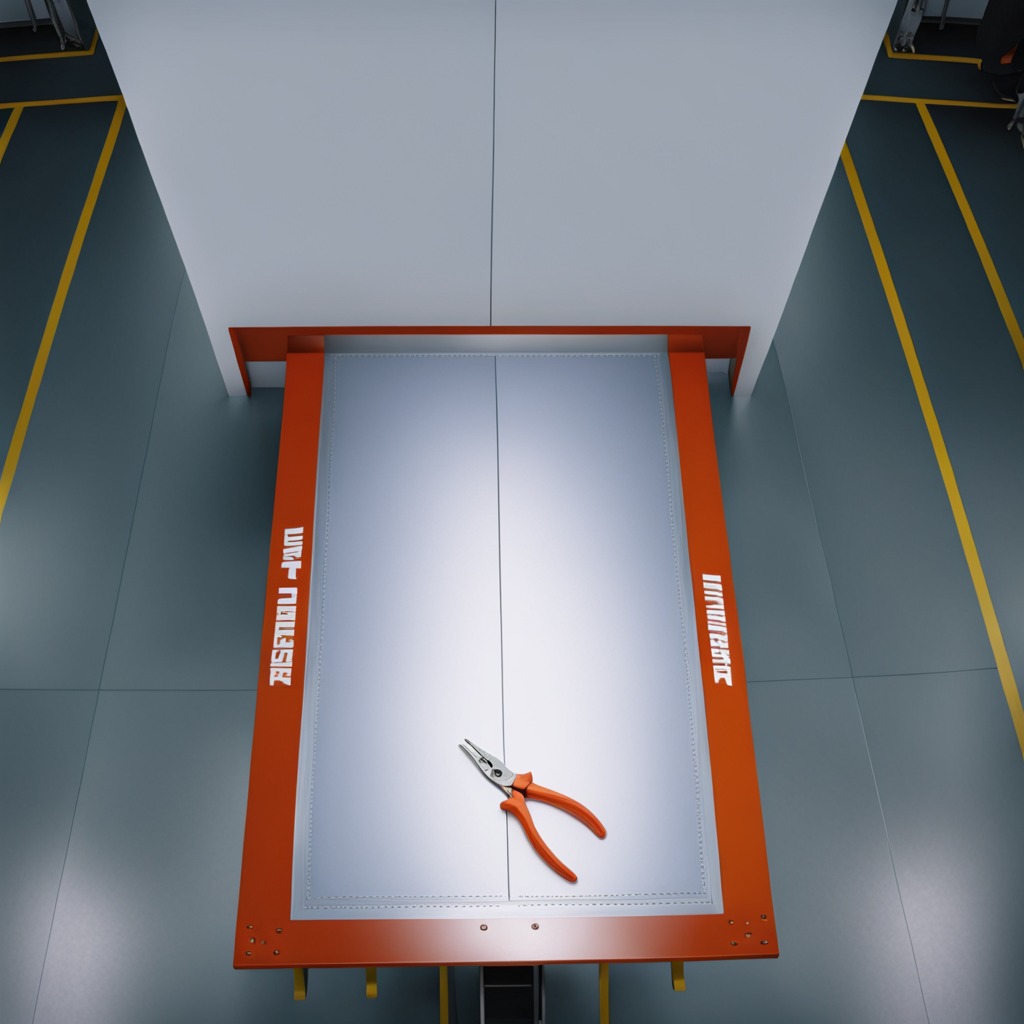
A plier is lying on the toolbox surface.